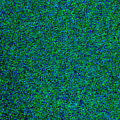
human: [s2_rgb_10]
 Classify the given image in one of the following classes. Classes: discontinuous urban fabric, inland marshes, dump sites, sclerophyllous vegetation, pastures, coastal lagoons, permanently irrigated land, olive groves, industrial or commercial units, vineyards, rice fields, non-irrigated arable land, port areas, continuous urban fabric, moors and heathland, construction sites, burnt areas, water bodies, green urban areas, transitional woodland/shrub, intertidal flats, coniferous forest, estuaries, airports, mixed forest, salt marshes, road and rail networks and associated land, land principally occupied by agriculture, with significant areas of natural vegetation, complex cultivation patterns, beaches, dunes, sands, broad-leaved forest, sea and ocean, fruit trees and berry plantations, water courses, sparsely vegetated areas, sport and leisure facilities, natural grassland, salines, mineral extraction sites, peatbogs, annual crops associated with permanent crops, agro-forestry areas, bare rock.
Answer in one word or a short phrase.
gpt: sea and ocean